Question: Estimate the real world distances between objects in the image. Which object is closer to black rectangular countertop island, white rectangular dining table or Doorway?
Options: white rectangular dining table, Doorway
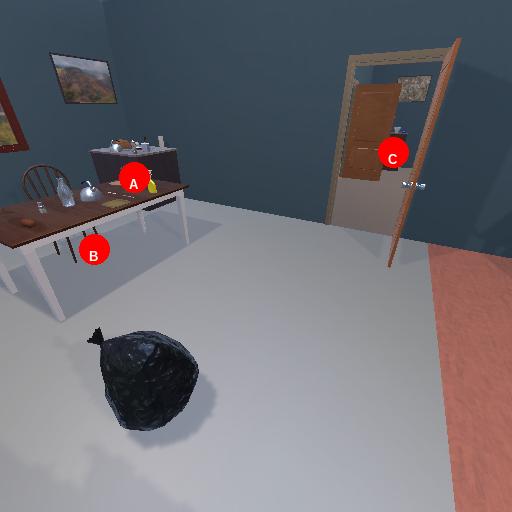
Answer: white rectangular dining table